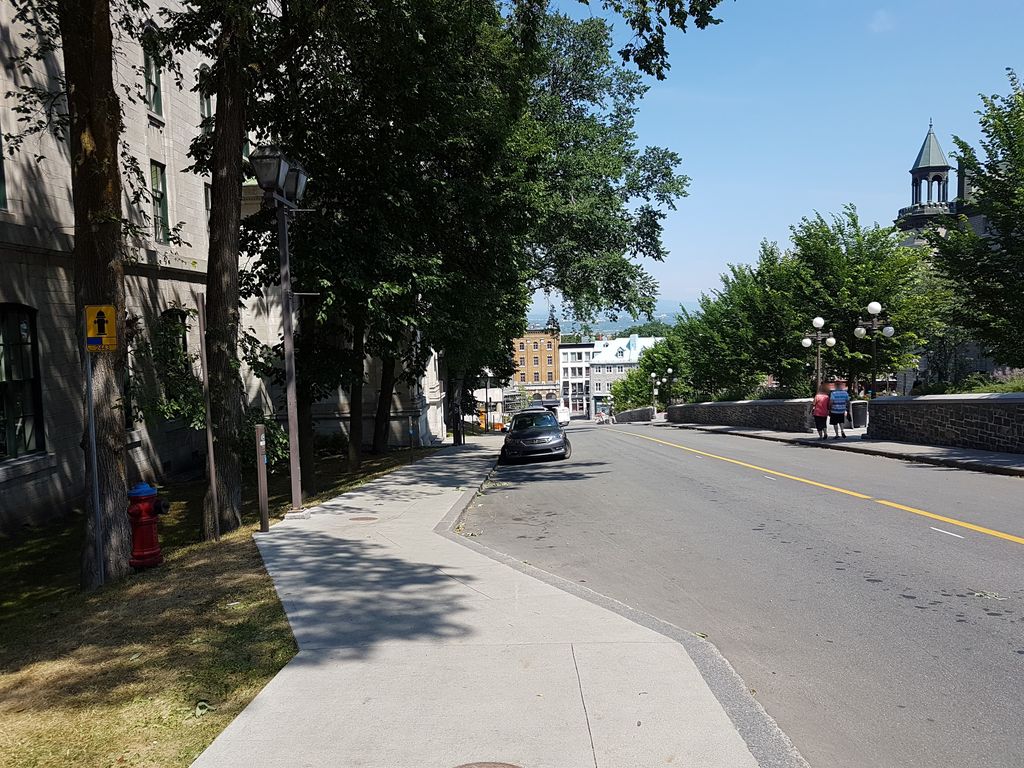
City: quebec_city